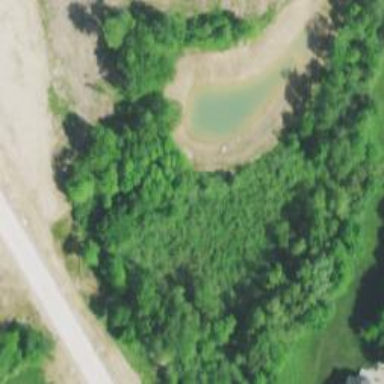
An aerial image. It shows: Pond surrounded by natural water.